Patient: sex F, age 68
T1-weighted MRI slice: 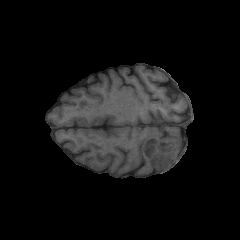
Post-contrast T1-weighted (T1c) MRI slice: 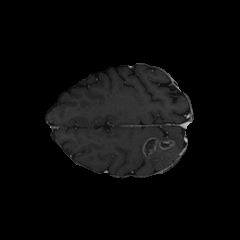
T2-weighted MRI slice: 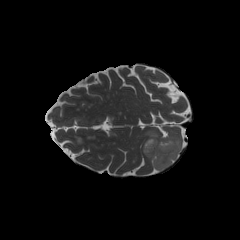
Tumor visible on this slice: yes
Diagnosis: Glioblastoma, IDH-wildtype
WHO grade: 4